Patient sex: M
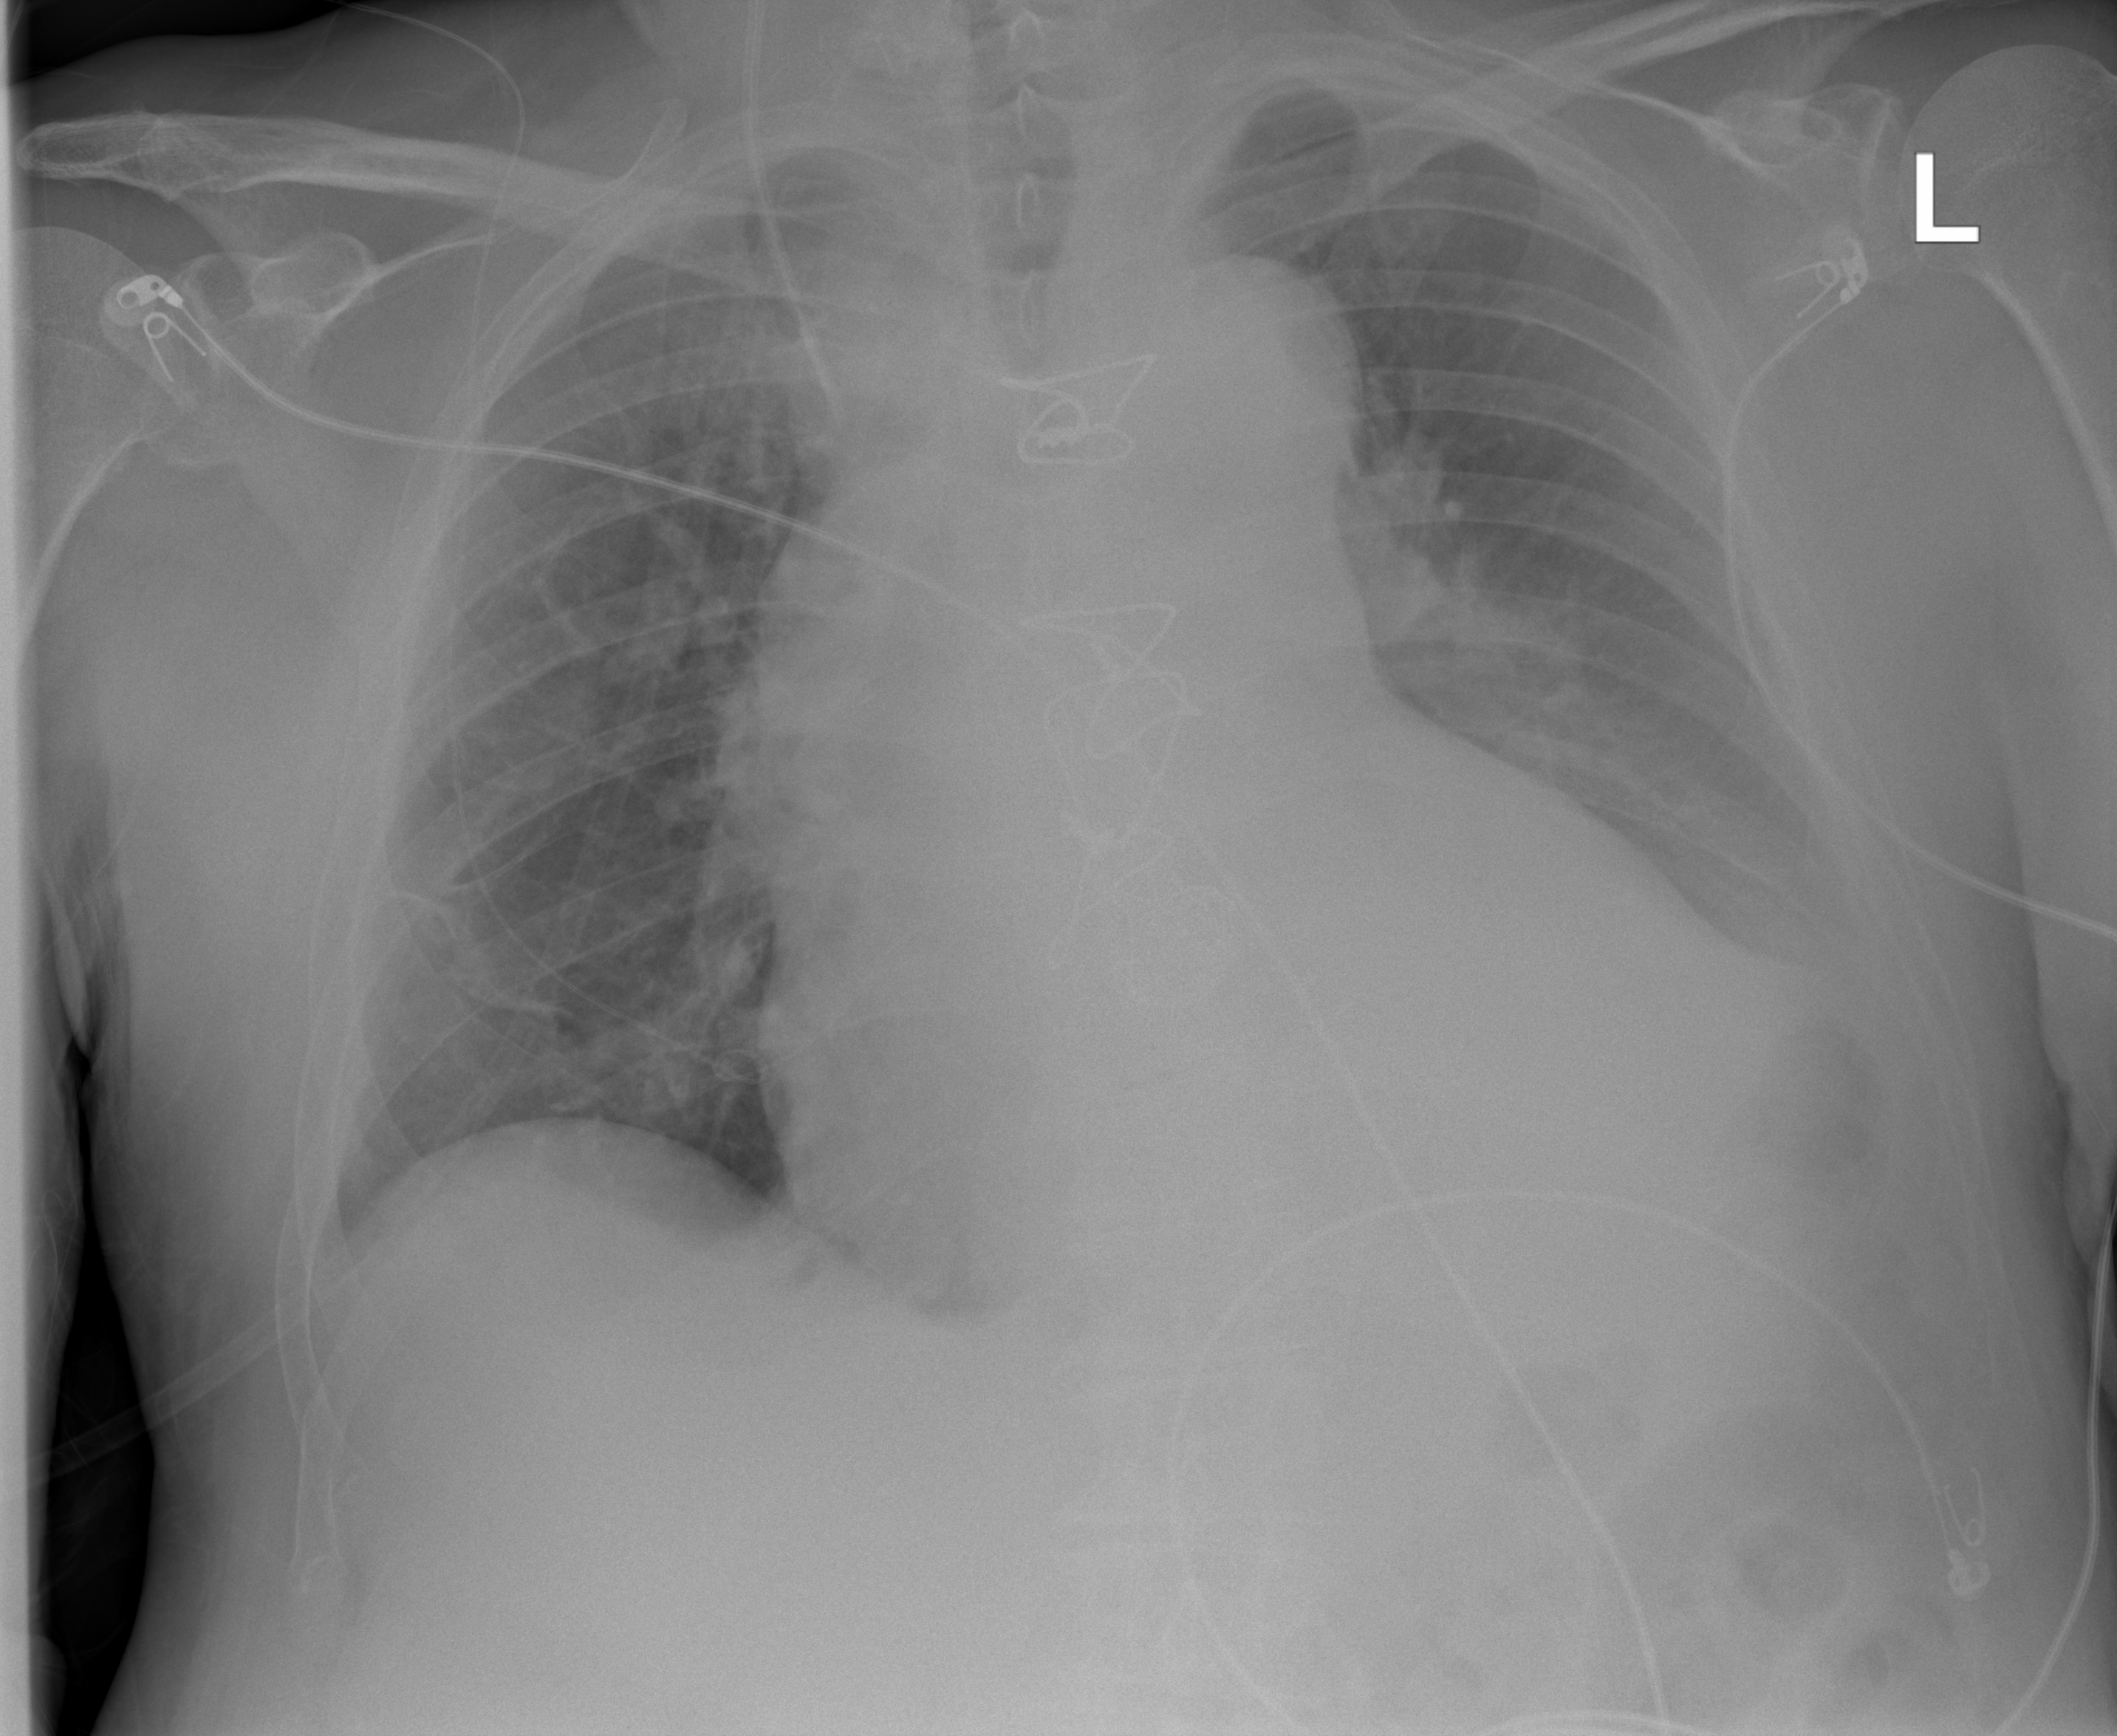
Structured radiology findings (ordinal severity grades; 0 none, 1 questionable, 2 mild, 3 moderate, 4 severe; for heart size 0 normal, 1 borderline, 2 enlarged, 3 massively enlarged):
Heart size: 2
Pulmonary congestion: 2
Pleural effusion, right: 1
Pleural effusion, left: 3
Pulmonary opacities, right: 0
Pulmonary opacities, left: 1
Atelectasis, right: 0
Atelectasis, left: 2